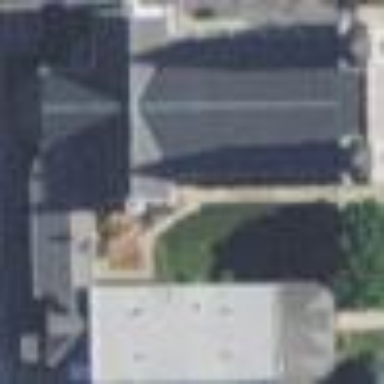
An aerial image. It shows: Beautiful church building.